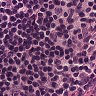
Metastatic tissue present: no